Question: I have a plist and I want ot grab only the items which 'Name' string begins with 'A'. I want then display these in my UITableView, along with the 'NameOrigin' included in the item. I have included a screen shot of my plist. Thanks

My code so far, I am able to display all of the plist items, but I would like to filter the items displayed to ones with string 'Name' being with the letter 'A'?
'''
-(NSArray *)content
{
//if (!_content) {
_content = [[NSArray alloc]initWithContentsOfFile:[[NSBundle mainBundle]pathForResource:@"MyPLIST" ofType:@"plist"]];
// }
return _content;
}
- (UITableViewCell *)tableView:(UITableView *)tableView cellForRowAtIndexPath:(NSIndexPath *)indexPath {
static NSString *CellIdentifier = @"Cell";
UITableViewCell *cell = [TableView dequeueReusableCellWithIdentifier:CellIdentifier forIndexPath:indexPath];
cell.textLabel.text = [[self.content objectAtIndex:indexPath.row] objectForKey:@"Name"];
cell.detailTextLabel.text = [[self.content objectAtIndex:indexPath.row] valueForKey:@"NameOrigin"];
return cell;
}
'''
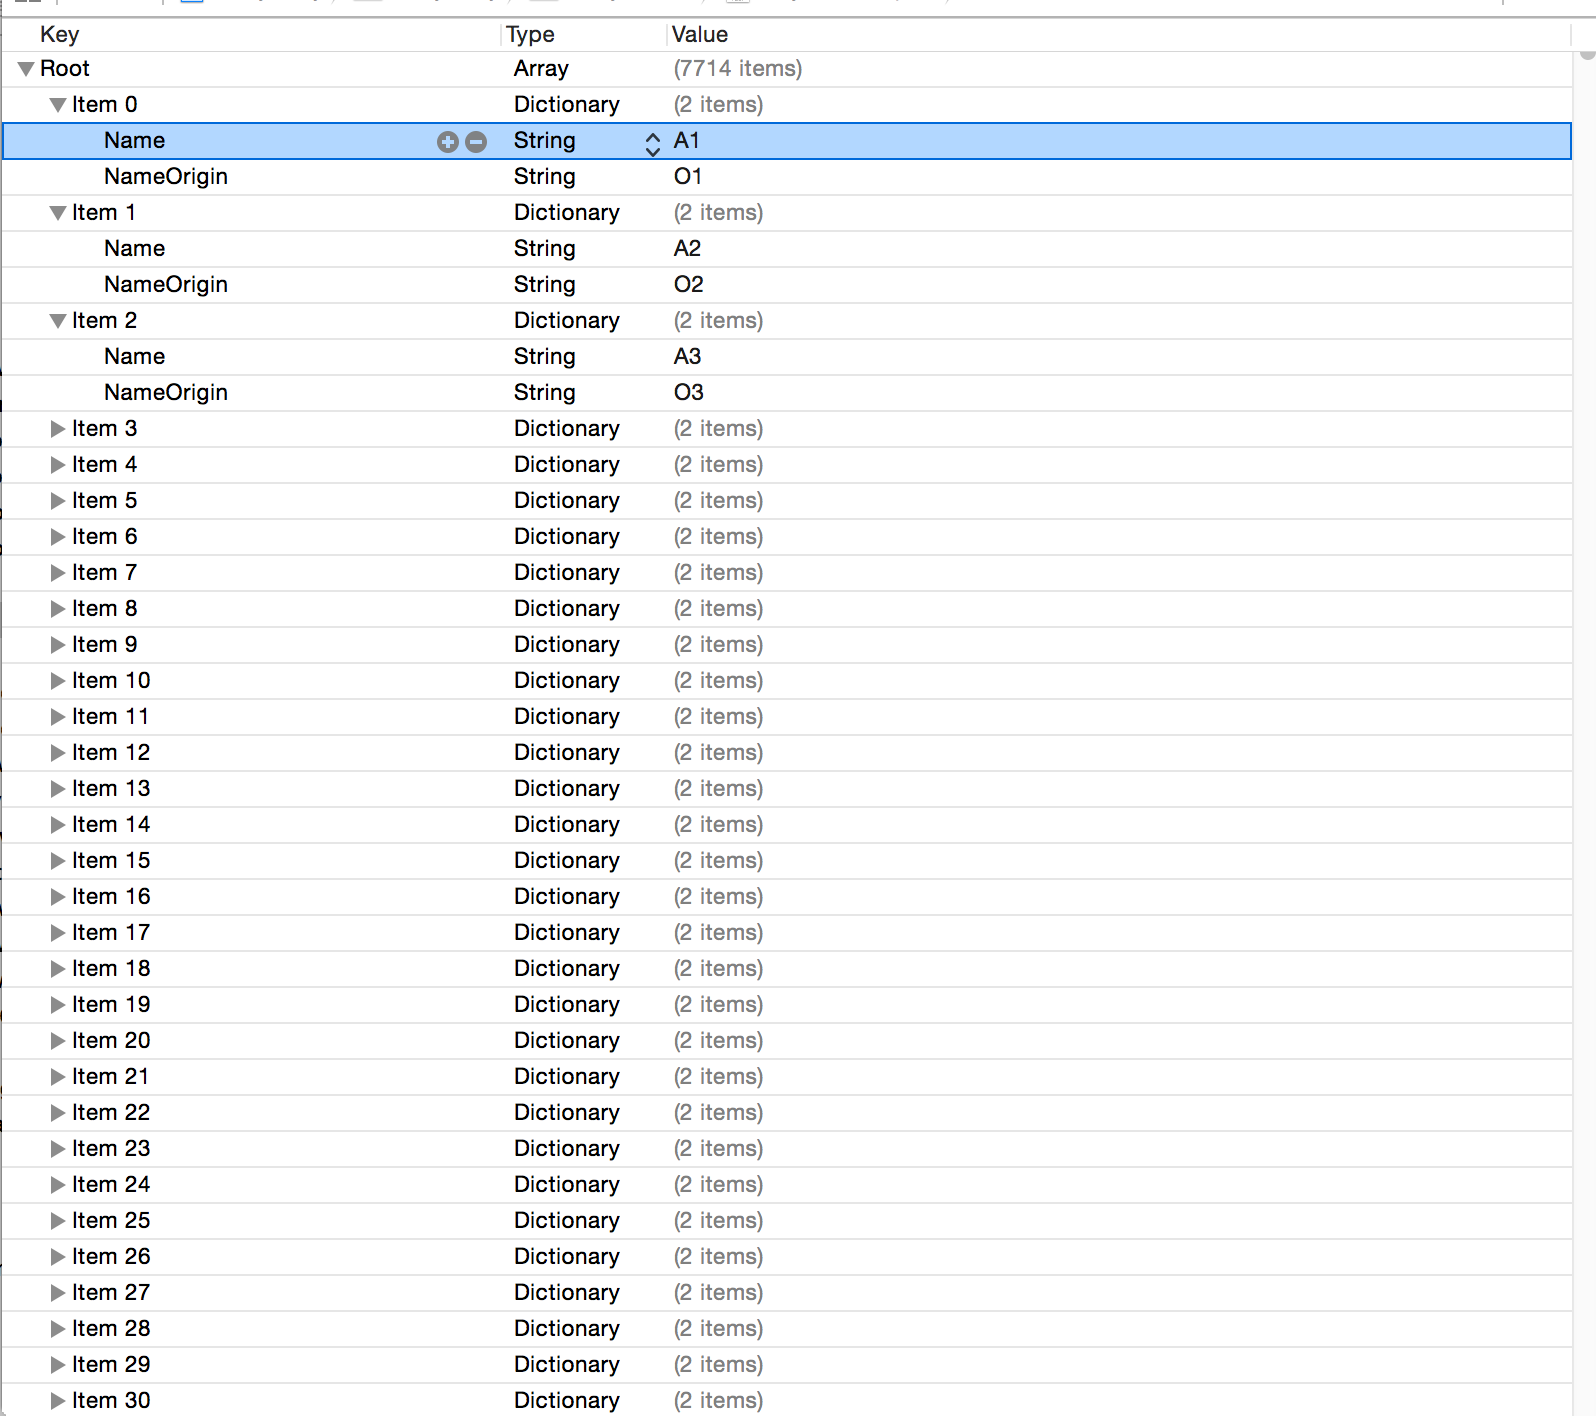
Answer: If you want to filter for only elements where 'Name' begins with "A", try this:
'''
NSArray *filteredArray = [self.content filteredArrayUsingPredicate:[NSPredicate predicateWithFormat:@"Name beginswith %@", @"A"]];
'''
While we're at it: you should consider refactoring your code a bit. Re-loading the data from file you call '[self content]' is a idea, performance wise. Instead try this:
'''
// Create a property called content in your class extension on the top of the .m file of your table view controller
@interface YourTableViewController ()
@property (nonatomic, strong) NSArray *content;
@end
'''
Next, add this code in your 'viewDidLoad' callback:
'''
_content = [[NSArray alloc] initWithContentsOfFile:[[NSBundle mainBundle] pathForResource:@"MyPLIST" ofType:@"plist"]];
'''
and delete the custom 'content' method.